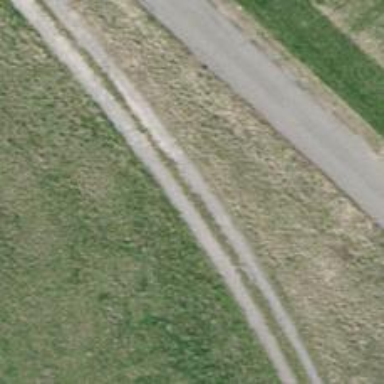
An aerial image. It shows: Track with compacted grade3 surface.